Question: I have the array from my expressjs which looks like below. And I am assigning this array to model in my frontend framework openui5. But only the first 100 elements of array i.e [0-99] are being loaded into model and all other array elements are not considered i.e [100-520], why is this and how can I make sure that all array elements are loaded into my model?

Below is the code used to load model.
'''
onAfterRendering: function () {
var that = this;
var businessQuery= $.ajax({
type: "GET",
url: '/getAllBusinesses',
dataType: "json"
});
$.when(businessQuery).done(function (oBusinesses) {
that.businessModel= new sap.ui.model.json.JSONModel();
that.businessModel.setData(oBusinesses[0].franchisees); //fracnchisees is array of 520 elements
that.getView().setModel(that.businessModel, 'businessModel');
});
$.when(businessQuery).fail(function (jqXHR, textStatus, errorThrown) {
console.log(errorThrown);
});
},
'''
My view where the model is bound to a table looks as below,
'''
var oBusinessListColumn = new sap.m.ColumnListItem({
cells: [
new sap.m.Button({
icon: '{businessModel>picture/data/url}',
text: '{businessModel>name}',
type: sap.m.ButtonType.Transparent,
press: [oController.showBusiness, oController]
}),
new sap.m.Button({
icon: 'img/Revember32_32.png',
text: {
path: 'businessModel>presentInRevember',
formatter: jQuery.proxy(oController.formatPresentInRevember, oController)
},
type: sap.m.ButtonType.Emphasized,
press: [oController.invitePressed, oController]
})
]
});
var oBusinessTable = new sap.m.Table('js-myBusiness-oBusinessTable', {
fixedLayout: false,
columns: [
new sap.m.Column({
header: new sap.m.Label({text: 'Business'})
}),
new sap.m.Column({
header: new sap.m.Label({text: 'Status'})
})
],
layoutData: new sap.ui.layout.GridData({span: "L12 M12 S12"})
}).addStyleClass('css-alignHorizontalCenter css-sTopBottomMargin card');
oBusinessTable.bindAggregation('items', 'businessModel>/', oBusinessListColumn);
'''
Regards,
Chidan
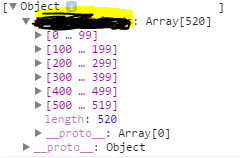
Answer: phew, got it working. Have to set properties growing: true, growingScrollToLoad: true, on Table which are defined on ListBase which is extended by Table.